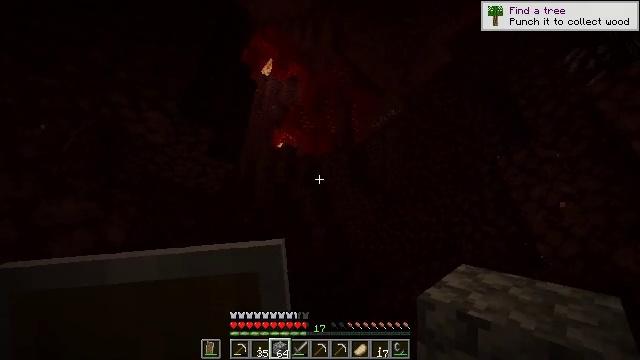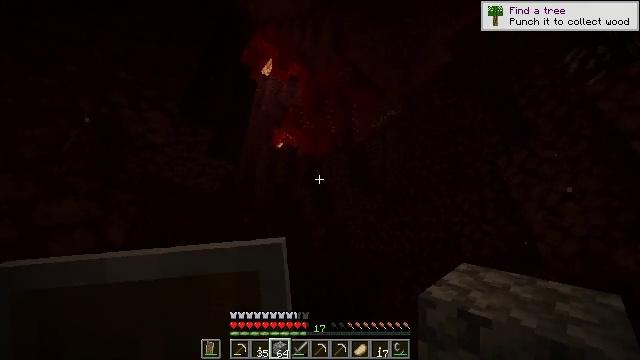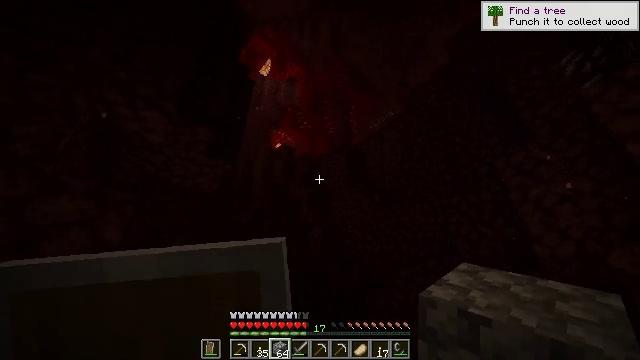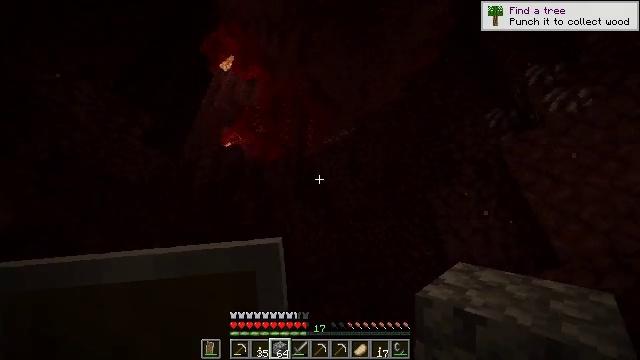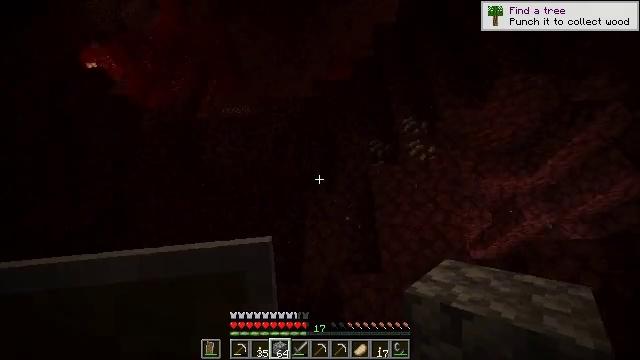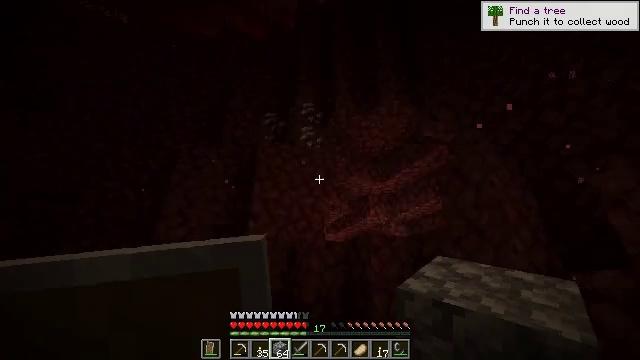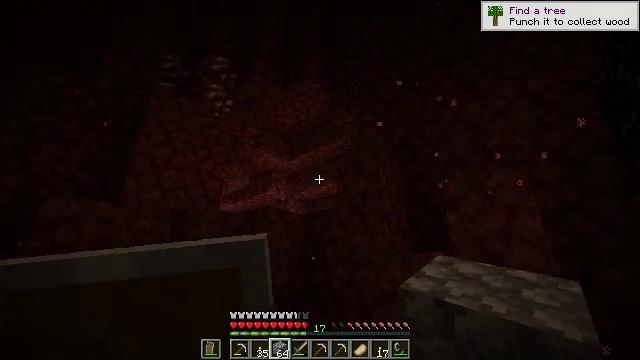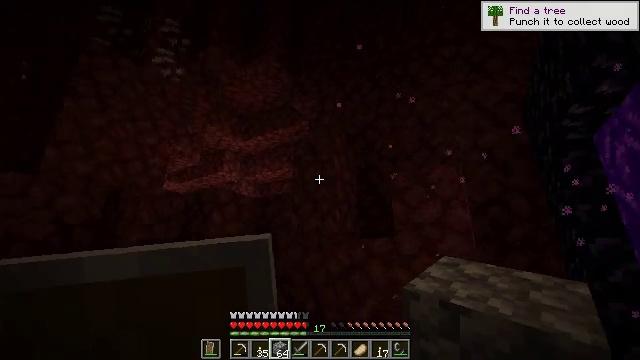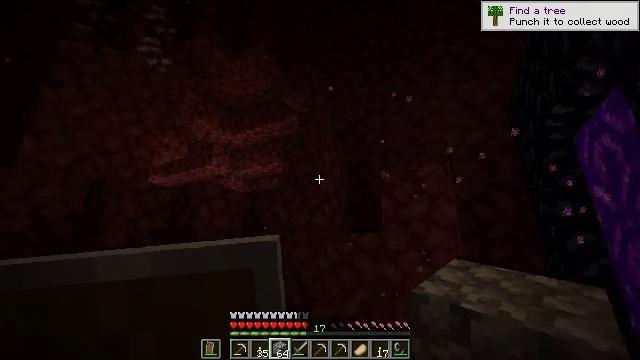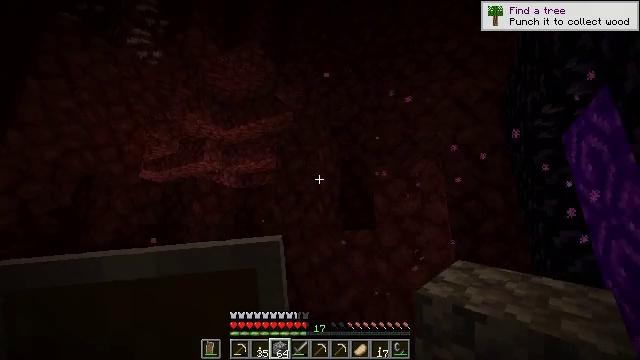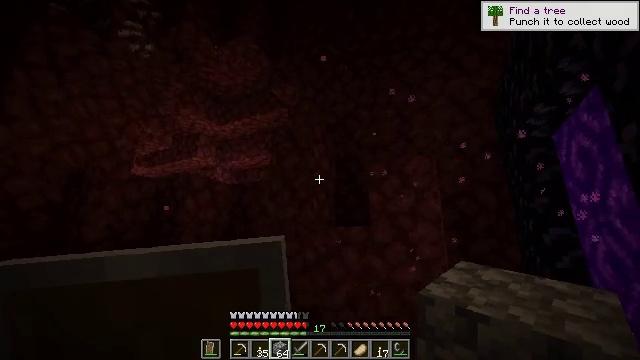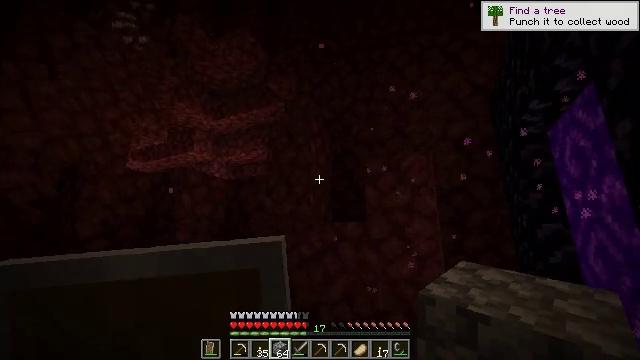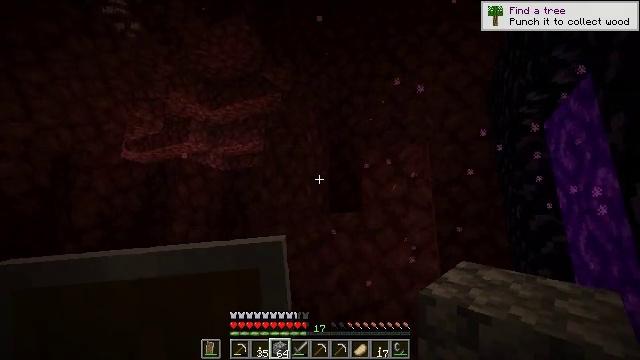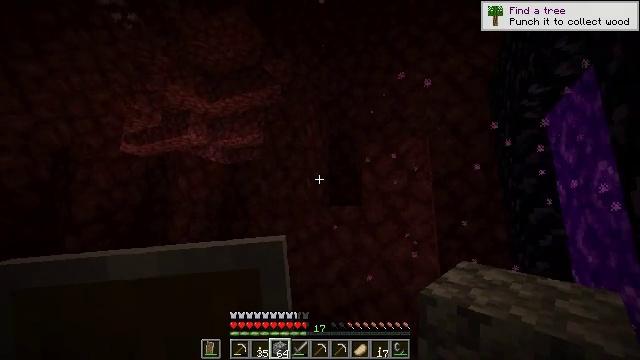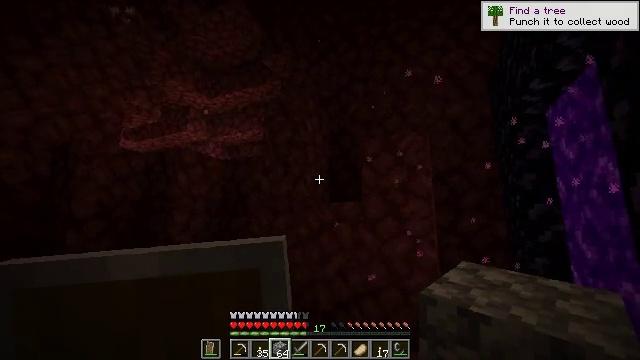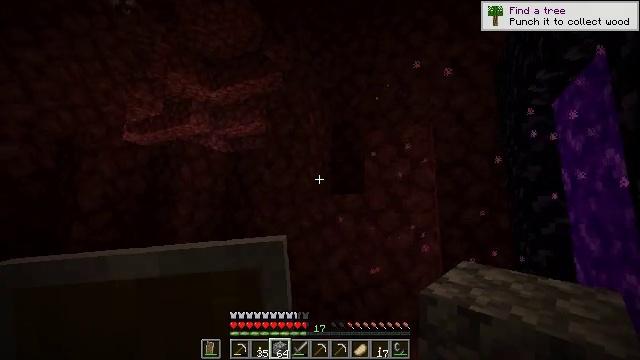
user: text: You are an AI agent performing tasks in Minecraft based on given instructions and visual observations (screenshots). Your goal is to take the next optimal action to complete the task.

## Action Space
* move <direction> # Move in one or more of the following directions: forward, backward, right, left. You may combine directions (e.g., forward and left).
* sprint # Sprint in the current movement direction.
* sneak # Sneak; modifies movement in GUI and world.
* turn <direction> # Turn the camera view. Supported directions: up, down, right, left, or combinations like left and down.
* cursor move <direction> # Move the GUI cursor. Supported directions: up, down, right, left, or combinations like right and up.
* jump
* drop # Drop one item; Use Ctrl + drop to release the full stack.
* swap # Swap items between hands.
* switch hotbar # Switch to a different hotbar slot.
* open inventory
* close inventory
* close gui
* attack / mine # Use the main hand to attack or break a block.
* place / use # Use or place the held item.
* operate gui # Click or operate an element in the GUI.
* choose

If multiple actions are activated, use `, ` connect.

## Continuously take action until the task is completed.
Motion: motion action
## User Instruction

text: Collect netherrack in the Nether.
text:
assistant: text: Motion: no_op
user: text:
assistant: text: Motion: no_op
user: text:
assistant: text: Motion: turn right and up
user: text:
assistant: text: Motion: turn right and down
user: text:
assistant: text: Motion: turn right and down
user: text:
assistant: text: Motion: turn right and down
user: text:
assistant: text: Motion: turn right and down
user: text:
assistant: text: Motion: turn right and down
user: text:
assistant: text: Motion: turn right
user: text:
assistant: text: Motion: turn right
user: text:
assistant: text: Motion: turn down
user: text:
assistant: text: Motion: turn down
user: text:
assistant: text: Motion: turn down
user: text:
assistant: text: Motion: no_op
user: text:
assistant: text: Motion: turn down
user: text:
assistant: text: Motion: turn left and down
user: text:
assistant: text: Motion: turn left and down
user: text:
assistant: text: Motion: turn left and down
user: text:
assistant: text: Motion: turn left and down
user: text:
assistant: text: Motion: turn left and down
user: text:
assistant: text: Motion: no_op
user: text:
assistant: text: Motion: no_op
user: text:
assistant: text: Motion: turn left and down
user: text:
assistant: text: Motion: turn left and down
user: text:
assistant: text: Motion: turn left
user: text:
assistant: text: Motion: turn left
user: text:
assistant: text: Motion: turn left
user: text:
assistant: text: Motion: move forward, turn left and up
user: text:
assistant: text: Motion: move forward, turn left and up
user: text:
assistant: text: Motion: move forward